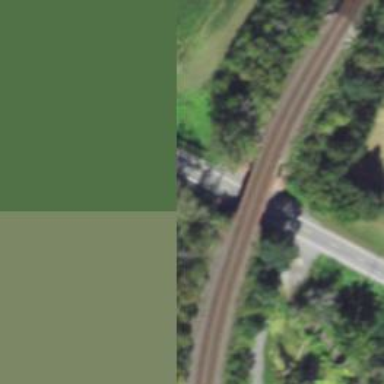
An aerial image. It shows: Bridge over railway line.